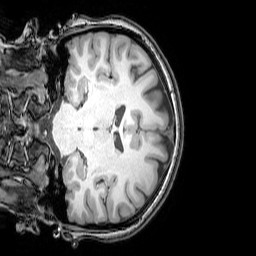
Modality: T1w
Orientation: coronal
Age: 24
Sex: female
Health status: healthy
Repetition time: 0.081 s
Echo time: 0.037 s